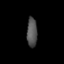
Tissue: lung
Cell type: Epithelial cells
Senescence score: 0.2379
Nuclear area (px): 302
Mean DAPI intensity: 81.937